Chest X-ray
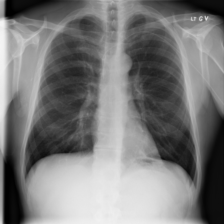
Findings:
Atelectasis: negative
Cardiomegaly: negative
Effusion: negative
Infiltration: negative
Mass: negative
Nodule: negative
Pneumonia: negative
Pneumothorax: negative
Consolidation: negative
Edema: negative
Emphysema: negative
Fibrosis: negative
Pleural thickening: negative
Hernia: negative